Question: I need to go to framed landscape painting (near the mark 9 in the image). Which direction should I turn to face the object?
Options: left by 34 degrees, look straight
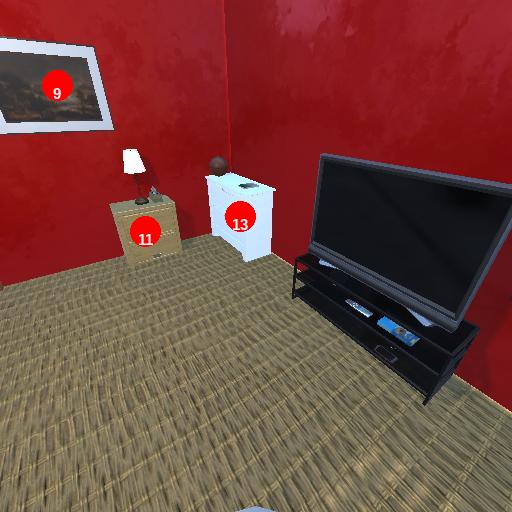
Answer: left by 34 degrees